Field crop: maize
Growth stage: 1
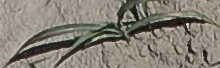
Species: sorghum